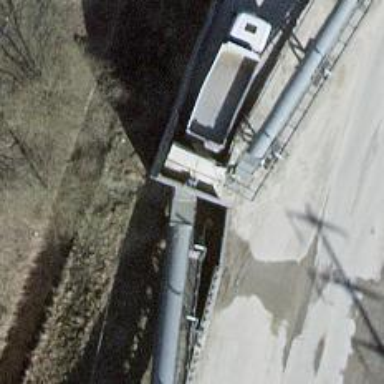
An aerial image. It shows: Goods conveyor belt.